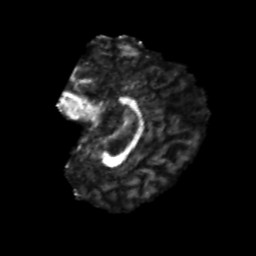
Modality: FA
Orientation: sagittal
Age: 24
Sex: male
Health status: healthy
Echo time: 0.074 s